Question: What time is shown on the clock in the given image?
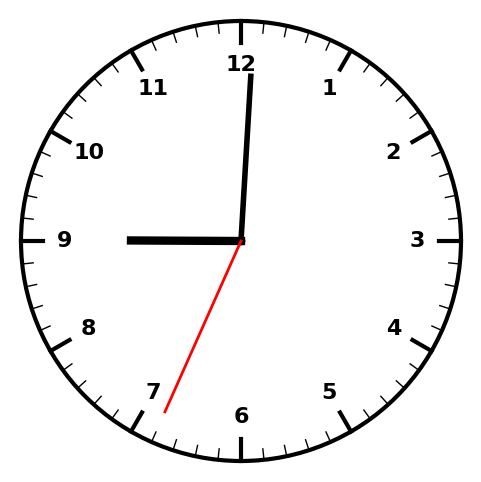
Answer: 09:00:34